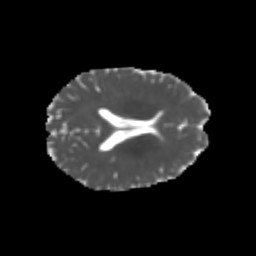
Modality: MD
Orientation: axial
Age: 31
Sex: female
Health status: healthy